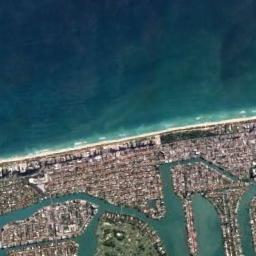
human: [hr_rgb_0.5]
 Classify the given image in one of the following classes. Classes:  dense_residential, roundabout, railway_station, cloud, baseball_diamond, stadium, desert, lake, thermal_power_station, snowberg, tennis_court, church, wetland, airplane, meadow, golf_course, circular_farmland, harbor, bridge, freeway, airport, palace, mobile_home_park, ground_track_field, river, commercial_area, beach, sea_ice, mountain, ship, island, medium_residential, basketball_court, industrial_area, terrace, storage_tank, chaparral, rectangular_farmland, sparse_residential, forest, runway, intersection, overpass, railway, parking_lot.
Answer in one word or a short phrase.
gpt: beach